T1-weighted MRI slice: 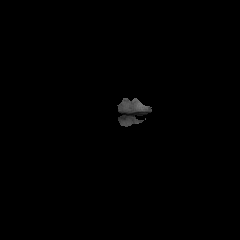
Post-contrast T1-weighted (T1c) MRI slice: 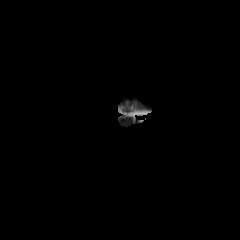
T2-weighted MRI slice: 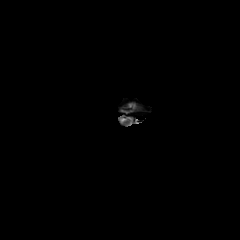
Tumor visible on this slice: no